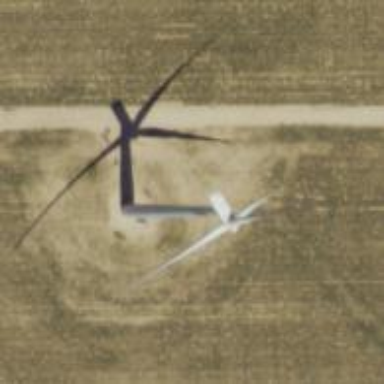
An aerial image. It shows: Wind generator powered by wind. The generator type is horizontal axis and it uses wind turbines.